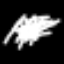
Label: squiggle